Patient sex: M
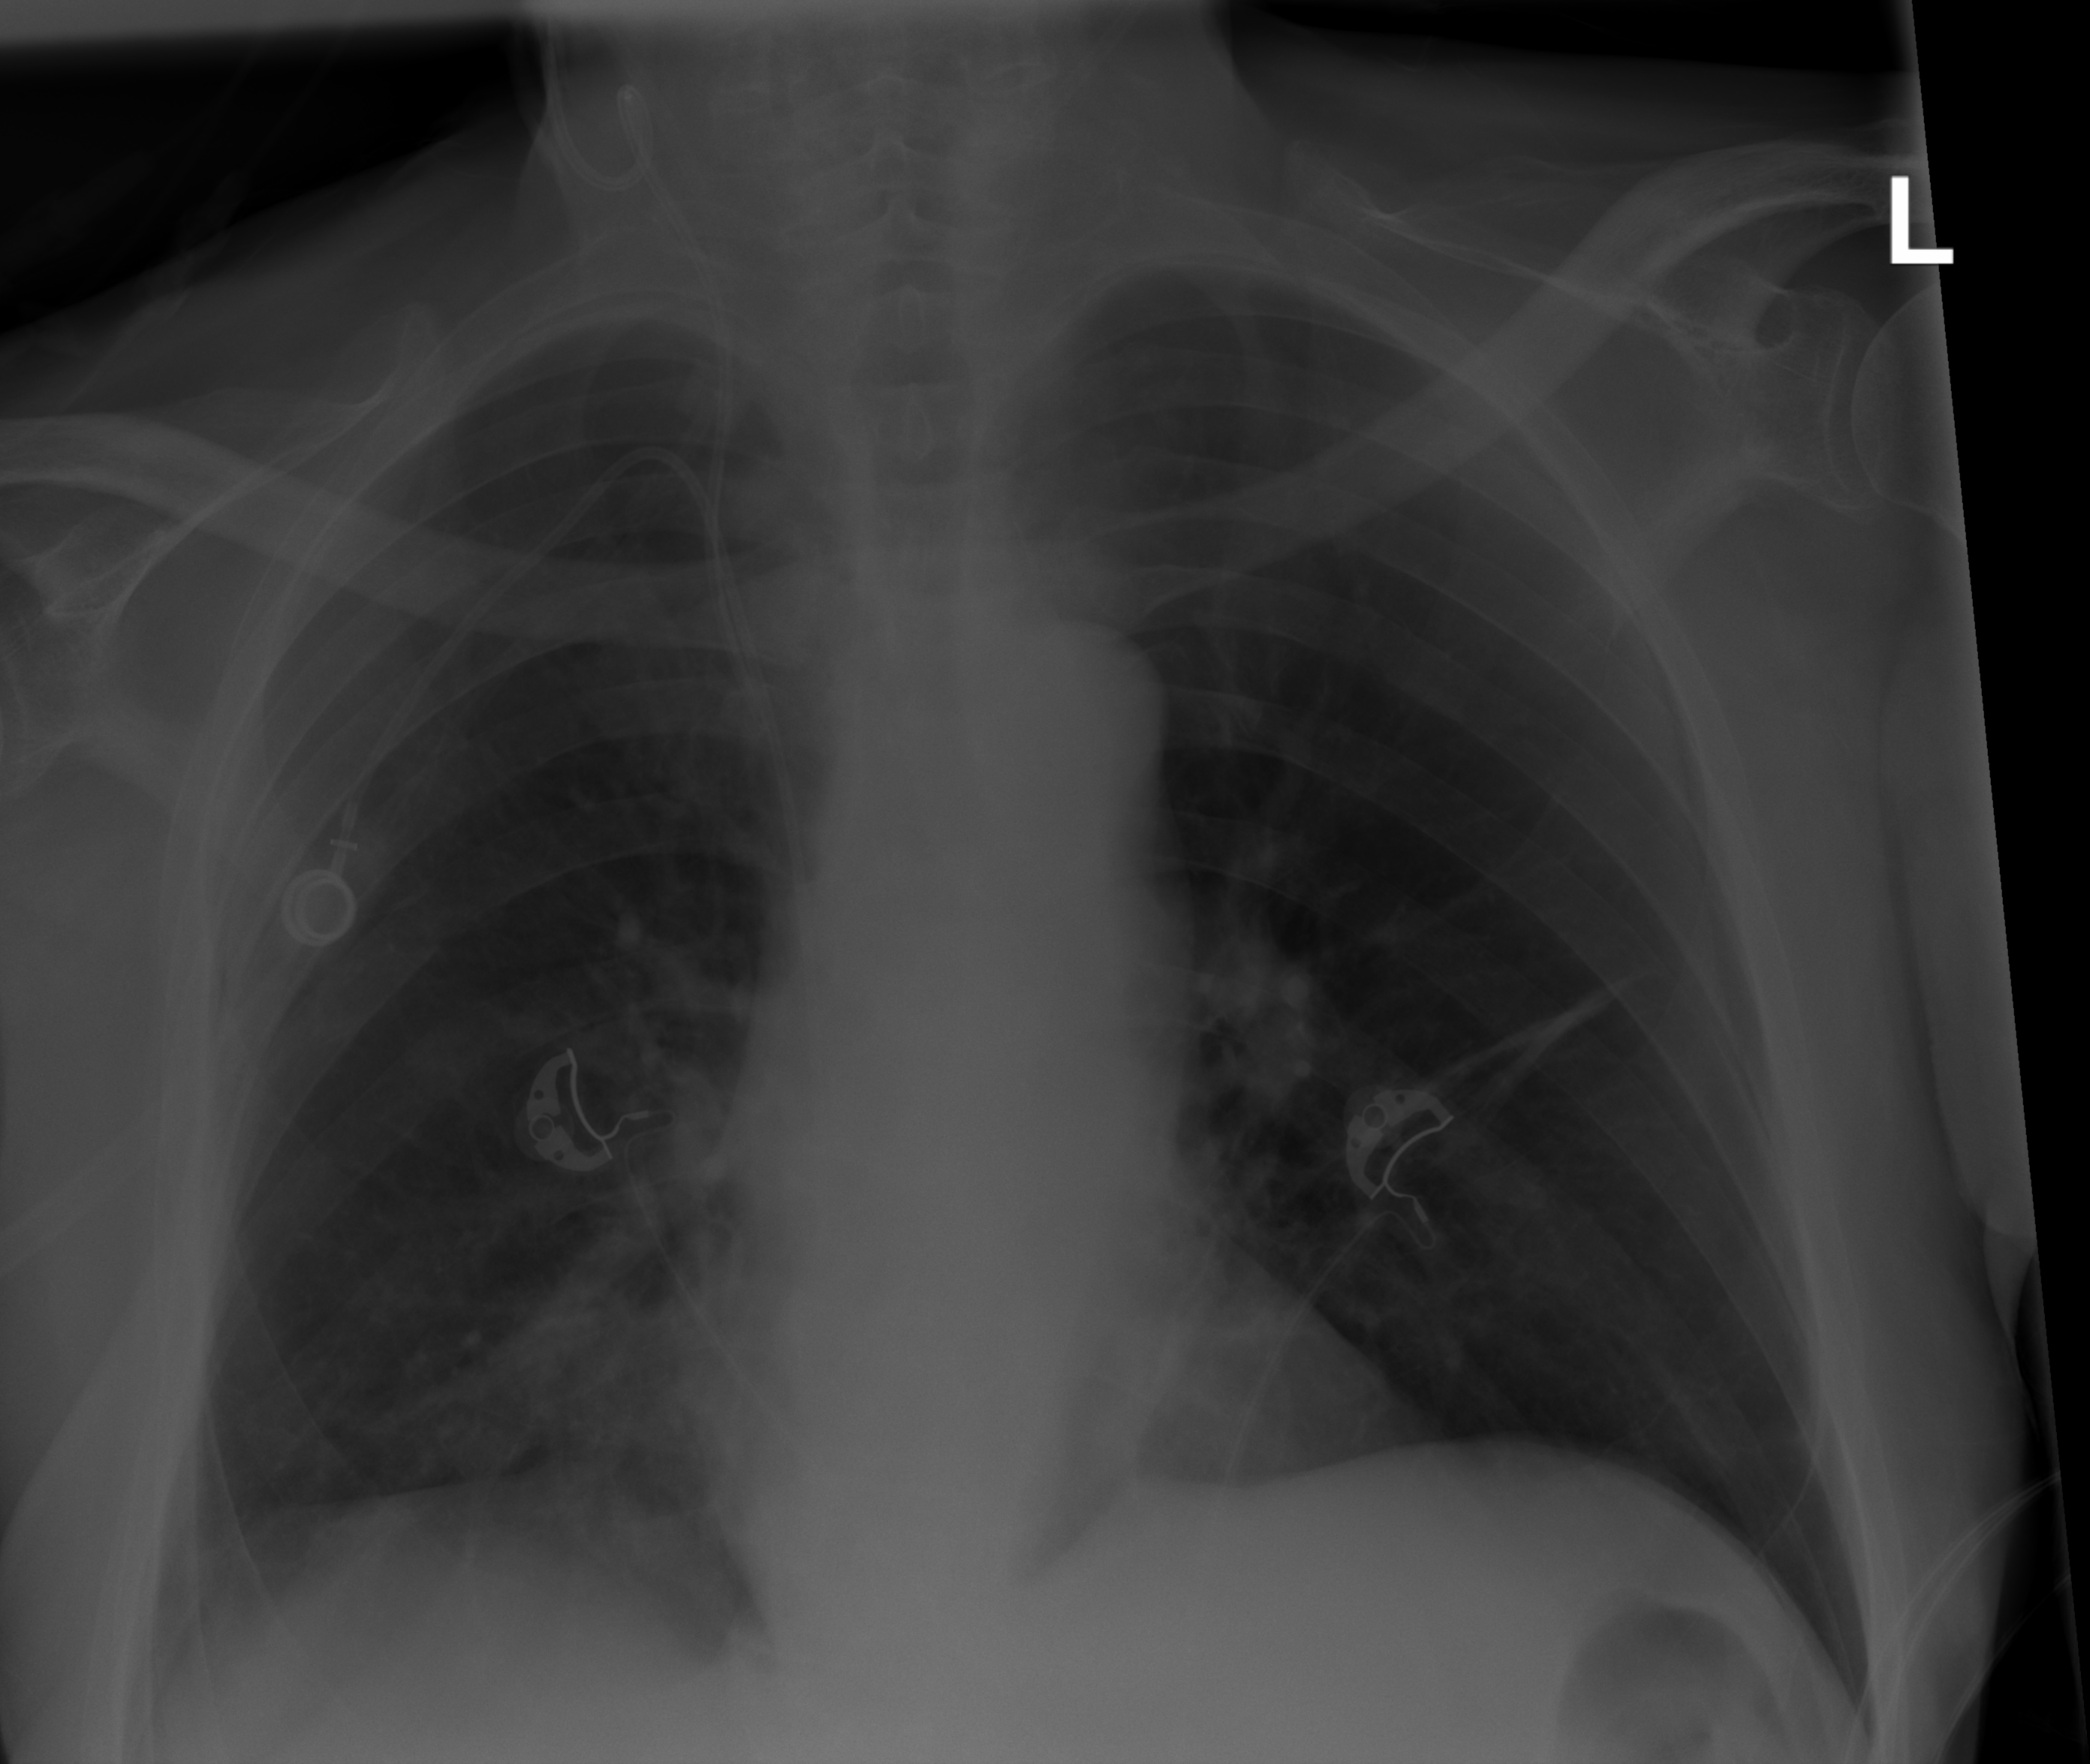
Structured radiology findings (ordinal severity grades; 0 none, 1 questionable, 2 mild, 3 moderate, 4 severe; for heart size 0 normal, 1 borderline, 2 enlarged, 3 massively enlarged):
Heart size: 0
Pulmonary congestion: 0
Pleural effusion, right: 0
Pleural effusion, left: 0
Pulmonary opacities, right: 0
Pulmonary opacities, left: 0
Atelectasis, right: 2
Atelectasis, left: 0